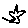
Label: star